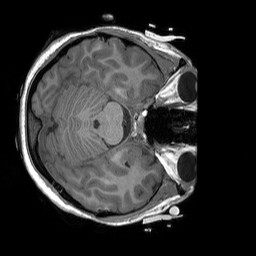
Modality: T1w
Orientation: axial
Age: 30
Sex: female
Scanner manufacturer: siemens
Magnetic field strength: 3 T
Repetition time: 1.9 s
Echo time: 0.00243 s